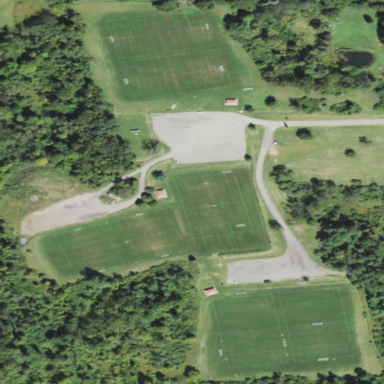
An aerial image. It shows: Recreational ground used for soccer.